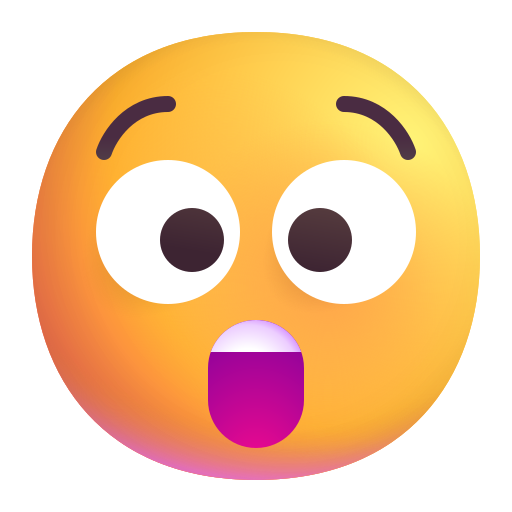
astonished face color